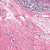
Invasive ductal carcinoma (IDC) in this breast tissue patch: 0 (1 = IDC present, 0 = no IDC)